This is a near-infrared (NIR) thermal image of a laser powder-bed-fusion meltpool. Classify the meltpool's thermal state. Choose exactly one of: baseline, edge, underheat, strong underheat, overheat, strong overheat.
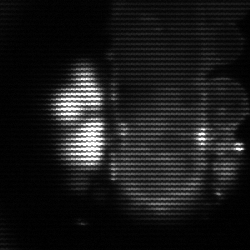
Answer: strong underheat